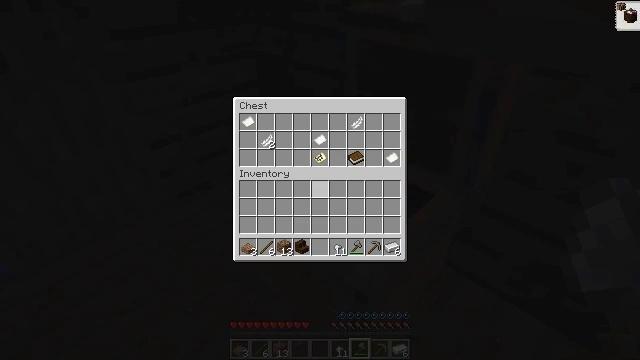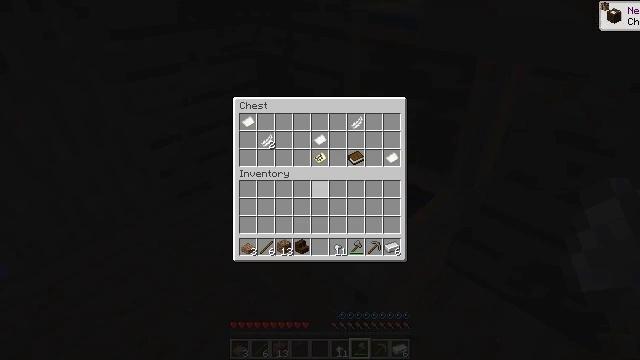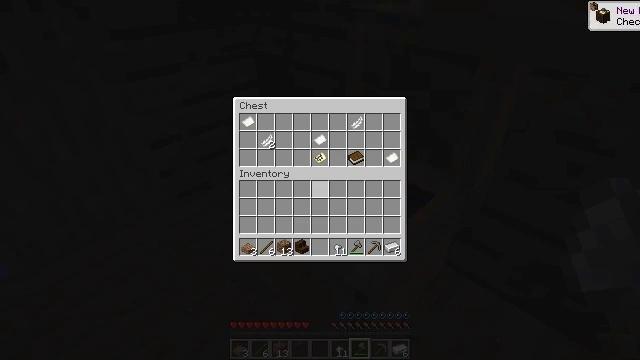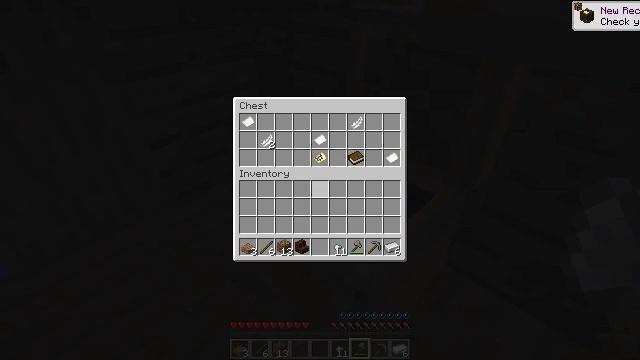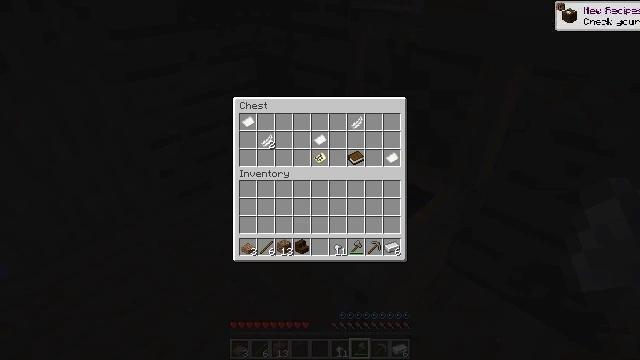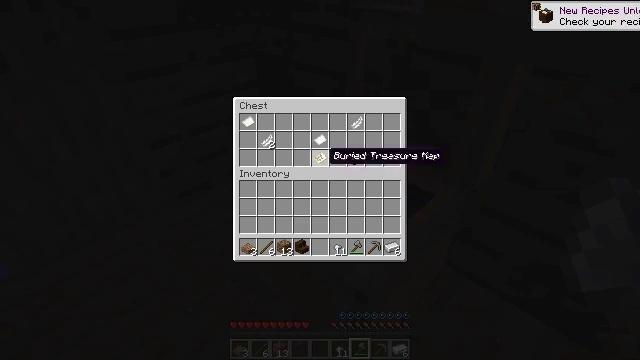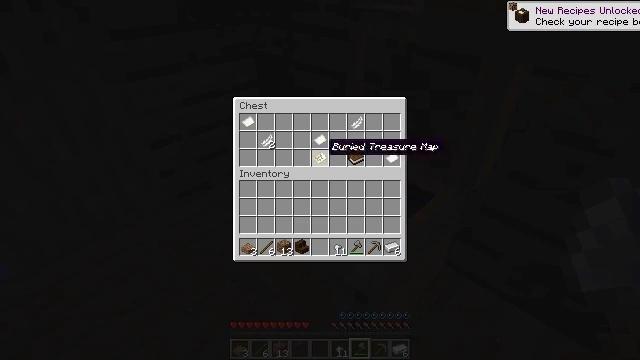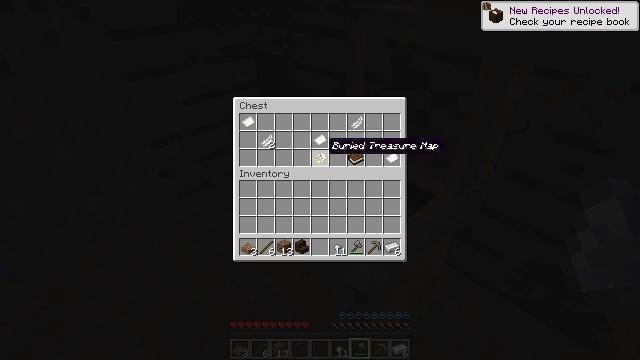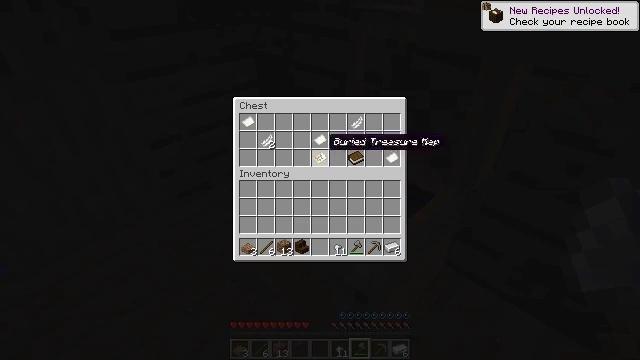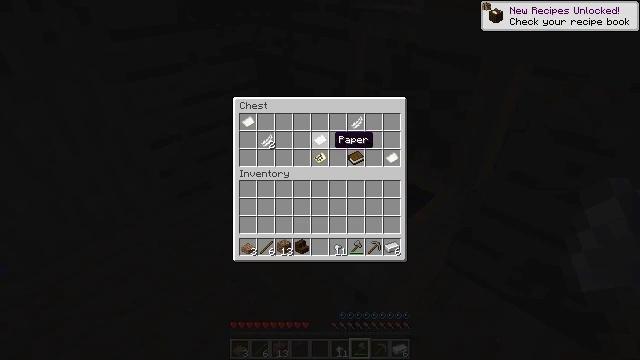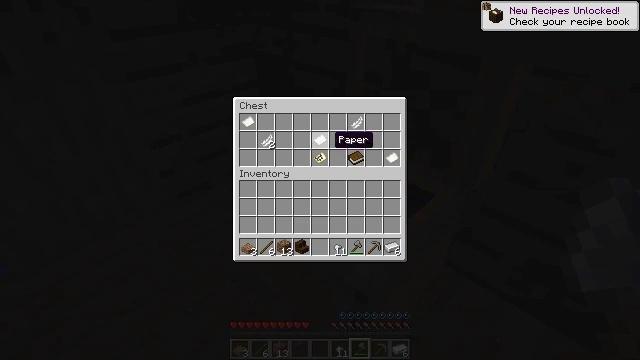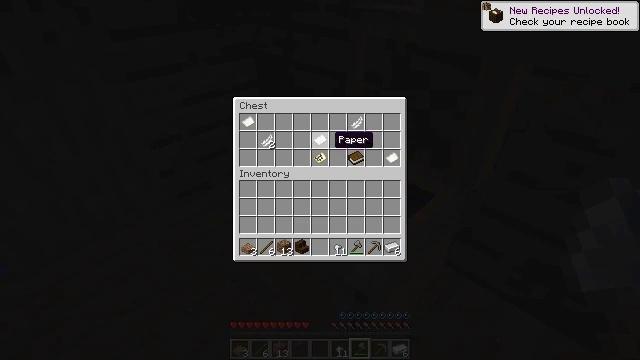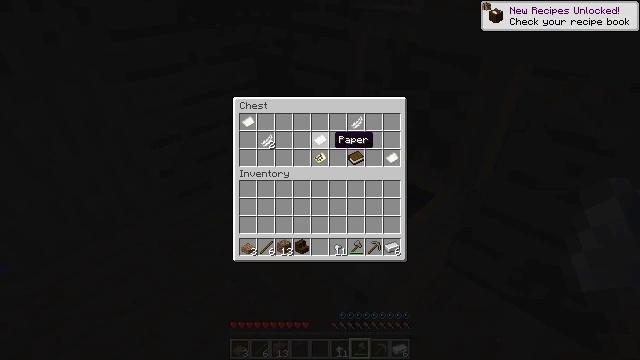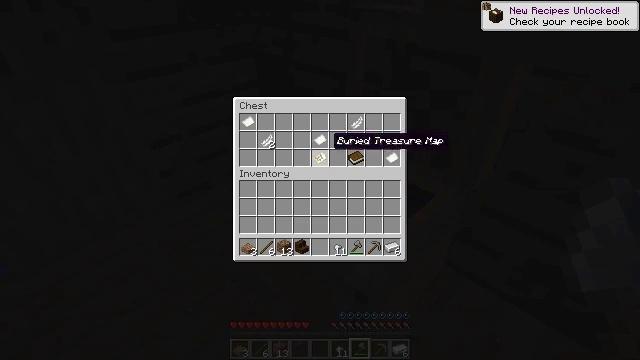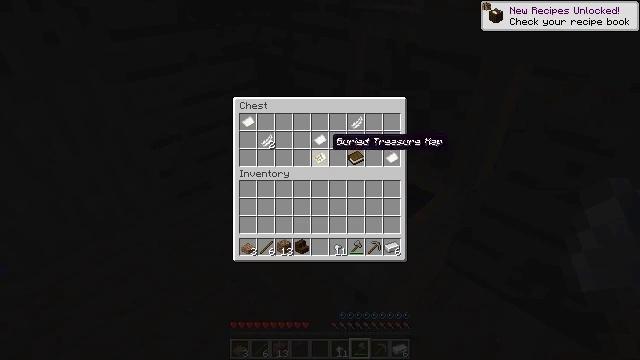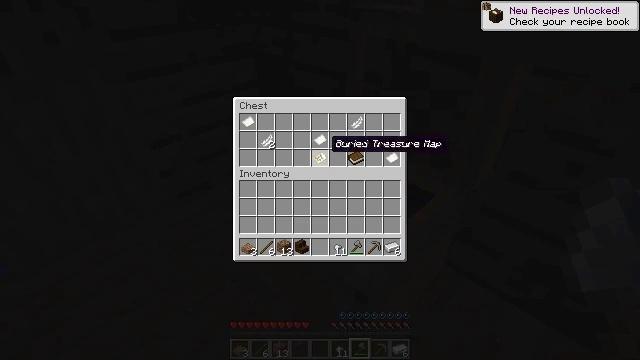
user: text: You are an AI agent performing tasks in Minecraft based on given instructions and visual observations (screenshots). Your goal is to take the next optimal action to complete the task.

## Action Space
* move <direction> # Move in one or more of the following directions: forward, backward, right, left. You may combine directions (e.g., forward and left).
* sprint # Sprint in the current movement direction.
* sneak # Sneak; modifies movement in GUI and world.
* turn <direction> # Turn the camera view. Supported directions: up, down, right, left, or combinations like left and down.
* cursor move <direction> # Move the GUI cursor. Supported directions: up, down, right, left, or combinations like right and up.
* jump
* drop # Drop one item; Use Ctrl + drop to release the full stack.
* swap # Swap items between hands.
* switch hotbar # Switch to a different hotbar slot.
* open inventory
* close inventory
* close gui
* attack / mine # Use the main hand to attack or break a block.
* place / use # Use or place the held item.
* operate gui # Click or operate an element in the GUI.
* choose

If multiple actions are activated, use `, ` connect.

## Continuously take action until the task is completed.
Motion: motion action
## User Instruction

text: Mine the jungle stairs from a structure.
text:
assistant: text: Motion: no_op
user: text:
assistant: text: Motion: no_op
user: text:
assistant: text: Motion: no_op
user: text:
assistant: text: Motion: no_op
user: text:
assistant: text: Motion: sneak, cursor move up
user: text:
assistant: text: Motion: sneak, cursor move up
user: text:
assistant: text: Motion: sneak
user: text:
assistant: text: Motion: sneak
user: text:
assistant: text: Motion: sneak
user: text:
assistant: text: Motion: sneak
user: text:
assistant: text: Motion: sneak
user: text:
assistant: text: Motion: sneak
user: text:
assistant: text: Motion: sneak
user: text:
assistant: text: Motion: sneak
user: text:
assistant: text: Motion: sneak
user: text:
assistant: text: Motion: sneak
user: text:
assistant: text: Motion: sneak
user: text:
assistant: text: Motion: sneak
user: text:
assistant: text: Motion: sneak
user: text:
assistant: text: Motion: sneak, cursor move right
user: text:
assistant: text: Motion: sneak, cursor move right
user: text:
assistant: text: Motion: sneak, cursor move right
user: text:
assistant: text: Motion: sneak
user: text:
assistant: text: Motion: sneak
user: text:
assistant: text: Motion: sneak
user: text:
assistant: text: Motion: sneak
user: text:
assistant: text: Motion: sneak
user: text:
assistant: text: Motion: sneak
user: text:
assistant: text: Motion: turn right and up, close gui
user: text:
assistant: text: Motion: turn right and up, open inventory